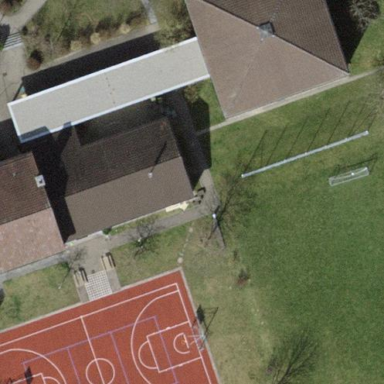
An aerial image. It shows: School.